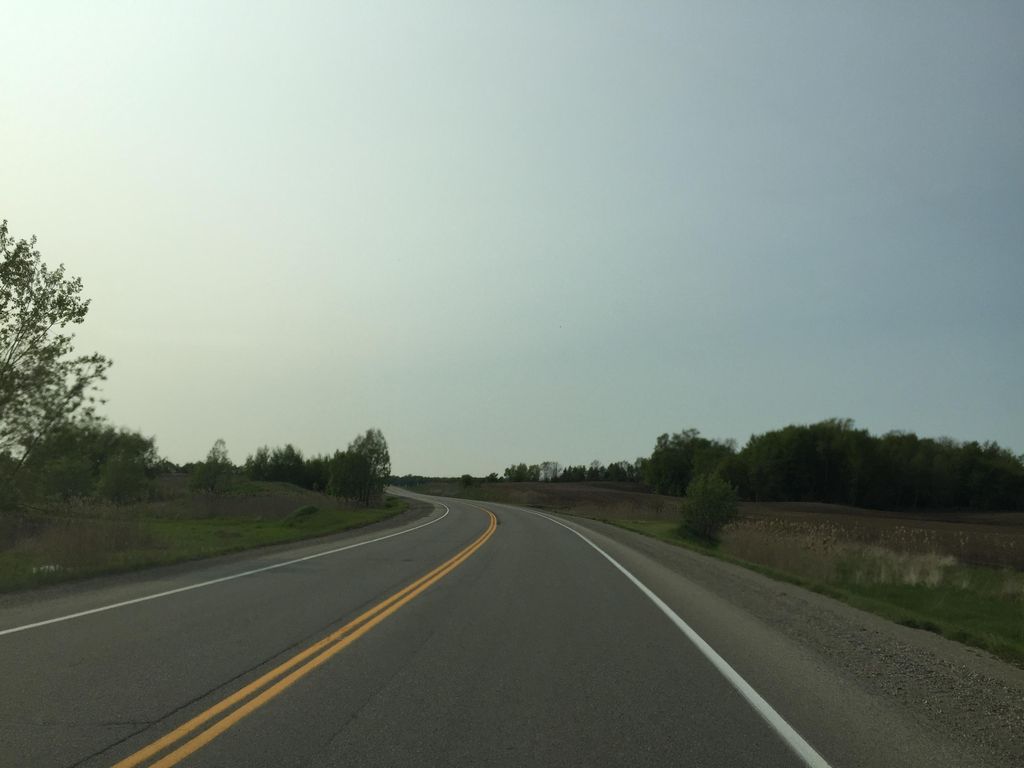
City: kitchener-waterloo